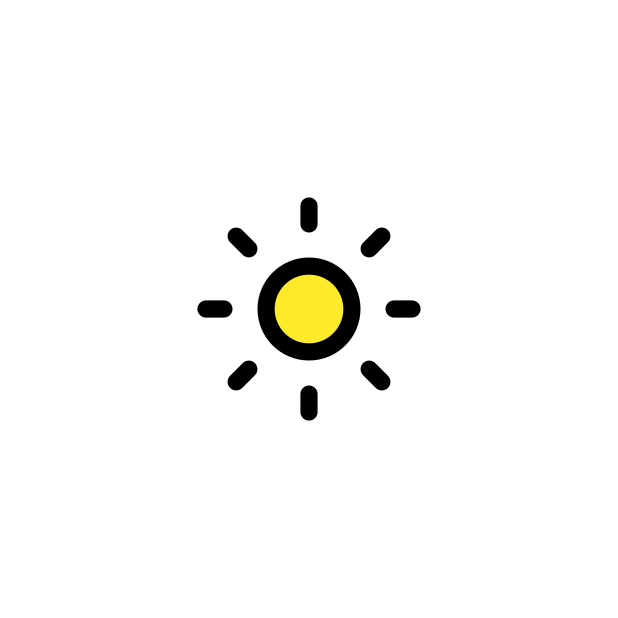
Emoji: 🔅
Name: low brightness symbol
Unicode: 0x1f505